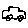
Label: car